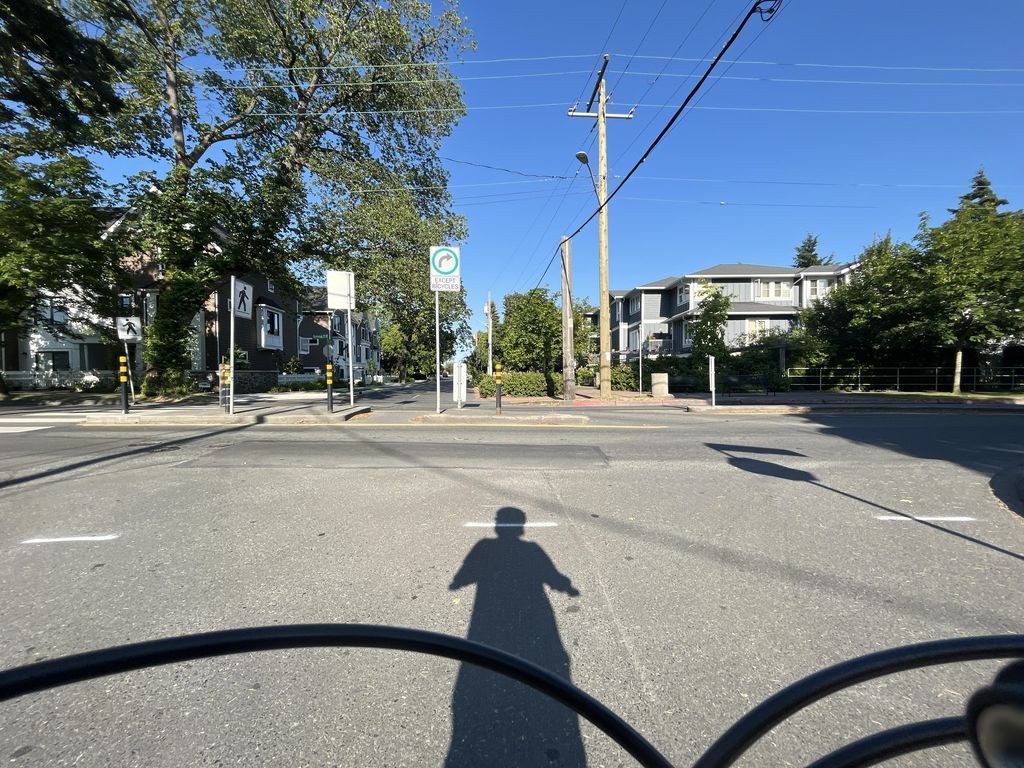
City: victoria